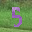
Label: 5